Aerial crown-view tile of a tropical tree (Barro Colorado Island, Panama), acquired 20250124:
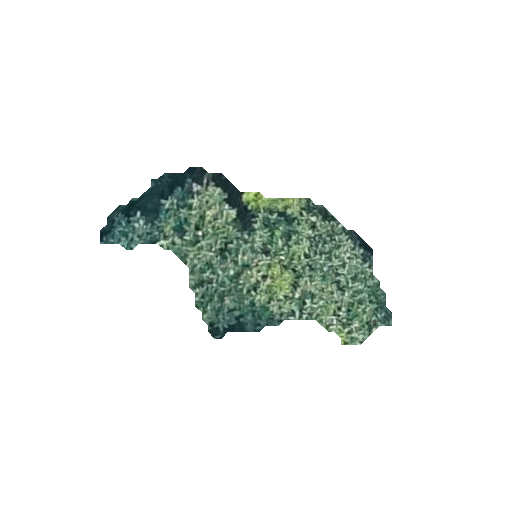
Species: Miconia argentea
GBIF accepted scientific name: Miconia argentea
Crown area: 42.94 m²